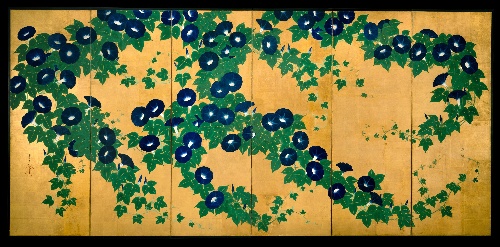
Title: 朝顔図屏風|Morning Glories
Artist: Suzuki Kiitsu
Artist bio: Japanese, 1796–1858
Date: early 19th century
Object type: Screen
Classification: Paintings
Medium: Pair of six-panel folding screens; ink, color, and gold leaf on paper
Culture: Japan
Period: Edo period (1615–1868)
Dimensions: Image (each screen): 70 3/16 x 12 ft. 5 1/2 in. (178.3 x 379.7 cm)
Department: Asian Art
Credit line: Seymour Fund, 1954
Accession year: 1954
Repository: Metropolitan Museum of Art, New York, NY
Tags: Flowers